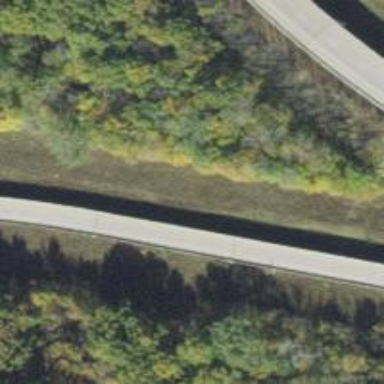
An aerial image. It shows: Beam bridge on motorway link.